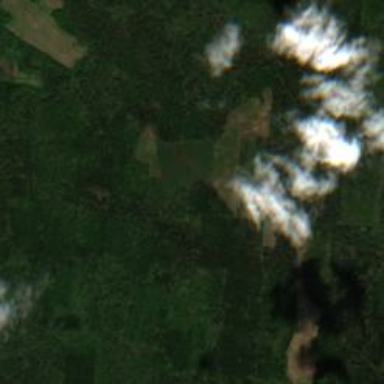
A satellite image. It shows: Logging area.